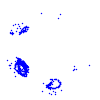
Particle: proton